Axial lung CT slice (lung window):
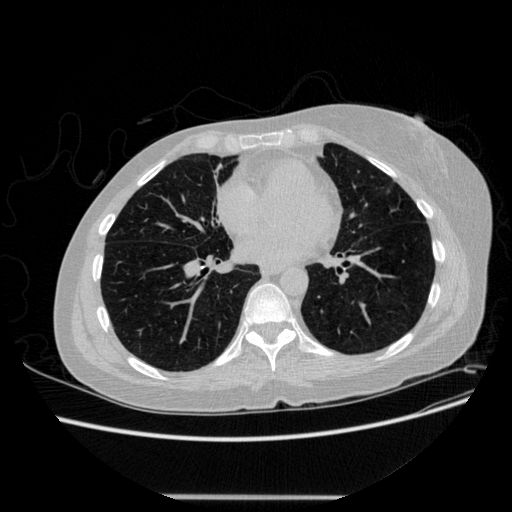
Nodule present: no